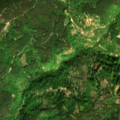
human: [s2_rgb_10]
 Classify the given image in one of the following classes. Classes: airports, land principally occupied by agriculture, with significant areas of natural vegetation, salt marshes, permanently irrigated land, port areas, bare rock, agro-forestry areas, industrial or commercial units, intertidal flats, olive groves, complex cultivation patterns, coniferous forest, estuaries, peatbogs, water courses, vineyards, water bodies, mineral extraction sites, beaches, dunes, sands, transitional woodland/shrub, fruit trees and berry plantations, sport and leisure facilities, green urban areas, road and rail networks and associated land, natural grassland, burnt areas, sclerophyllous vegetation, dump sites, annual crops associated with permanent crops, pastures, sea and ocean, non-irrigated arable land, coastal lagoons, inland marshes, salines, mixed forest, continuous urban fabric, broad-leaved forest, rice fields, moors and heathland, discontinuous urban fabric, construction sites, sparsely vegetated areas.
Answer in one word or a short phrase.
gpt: broad-leaved forest, coniferous forest, mixed forest